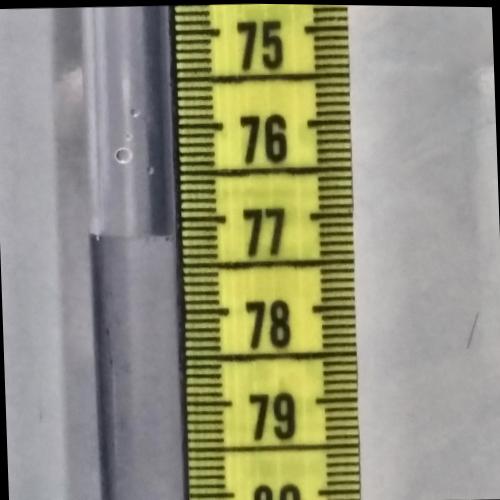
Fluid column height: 77.2 cm